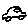
Label: car